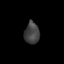
Tissue: skin
Cell type: Epithelial cells
Senescence score: 0.2874
Nuclear area (px): 322
Mean DAPI intensity: 65.599